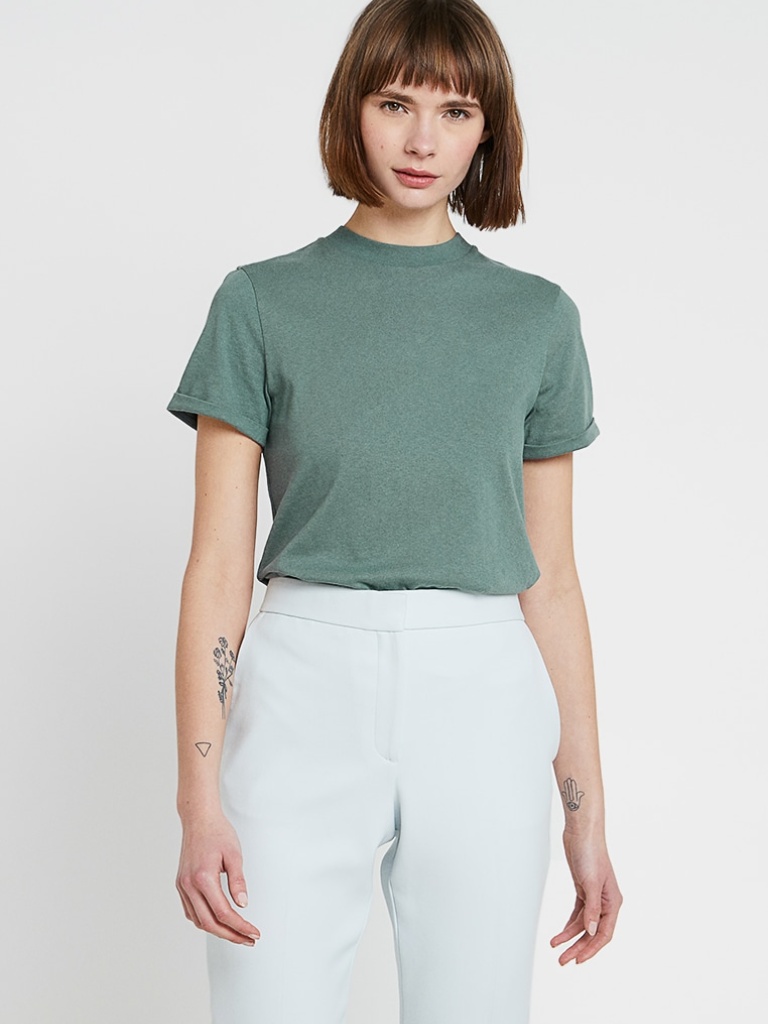
cotton relaxed short sleeve waist length Fully Tucked in crew t-shirt